Aerial crown-view tile of a tropical tree (Barro Colorado Island, Panama), acquired 20240716:
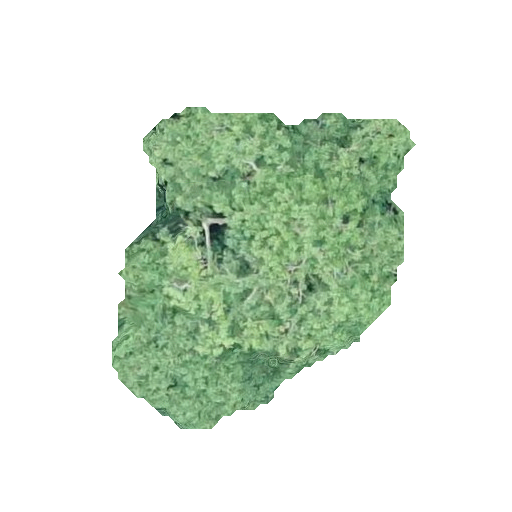
Species: Astronium graveolens
GBIF accepted scientific name: Astronium graveolens
Crown area: 109.726 m²